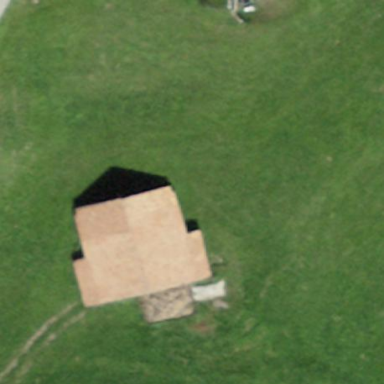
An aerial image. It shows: Rural barn.